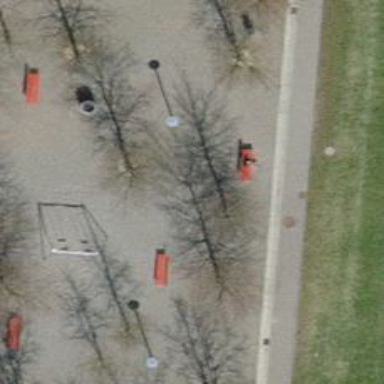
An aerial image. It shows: Urban tree with broadleaved foliage. It belongs to the genus Fagus.